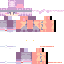
A female skeleton skin with pale skin, wearing blonde helmet dressed in a purple robe top and brown pants, featuring a closed mouth.